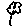
Label: flower